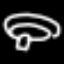
Label: mushroom